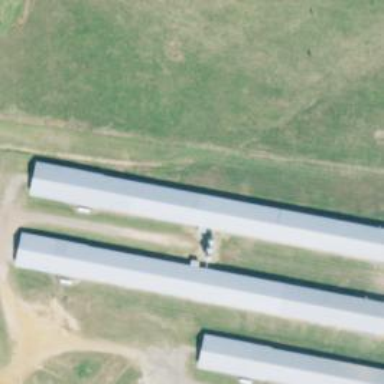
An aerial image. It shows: Rural barn.